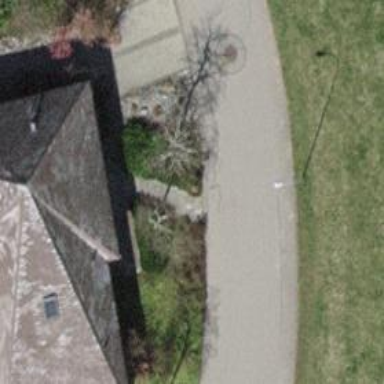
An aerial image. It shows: Residential road with asphalt surface and no sidewalk.